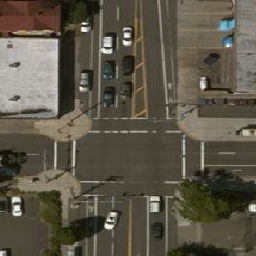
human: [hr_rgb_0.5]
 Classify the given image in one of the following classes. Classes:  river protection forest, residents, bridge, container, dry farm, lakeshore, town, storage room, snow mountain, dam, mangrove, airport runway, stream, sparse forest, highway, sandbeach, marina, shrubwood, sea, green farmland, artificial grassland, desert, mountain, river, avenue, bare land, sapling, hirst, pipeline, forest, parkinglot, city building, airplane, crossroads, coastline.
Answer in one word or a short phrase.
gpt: crossroads